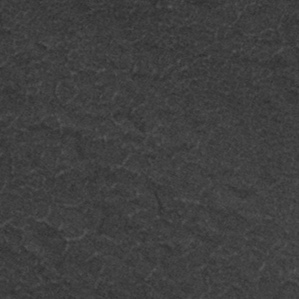
Label: frost